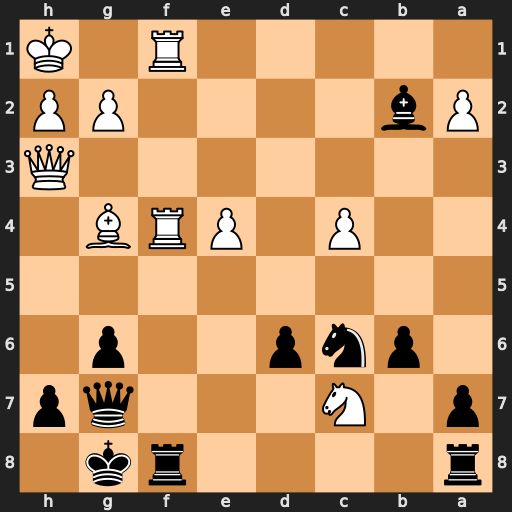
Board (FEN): r4rk1/p1N3qp/1pnp2p1/8/2P1PRB1/7Q/Pb4PP/5R1K
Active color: b
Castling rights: -
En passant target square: -
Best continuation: Qxc7 Be6+ Kg7